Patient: sex M, age 69
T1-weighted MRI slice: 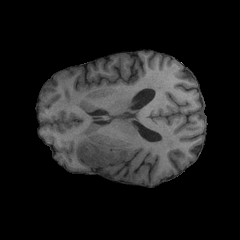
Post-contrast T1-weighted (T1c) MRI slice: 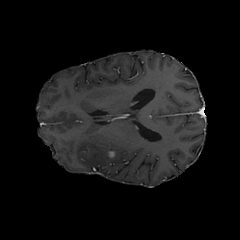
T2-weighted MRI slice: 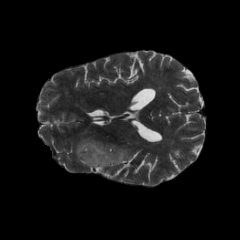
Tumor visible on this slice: yes
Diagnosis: Glioblastoma, IDH-wildtype
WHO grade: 4